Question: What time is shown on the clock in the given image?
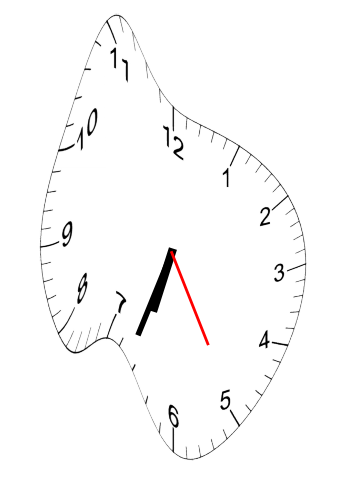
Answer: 06:33:25